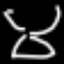
Label: hourglass